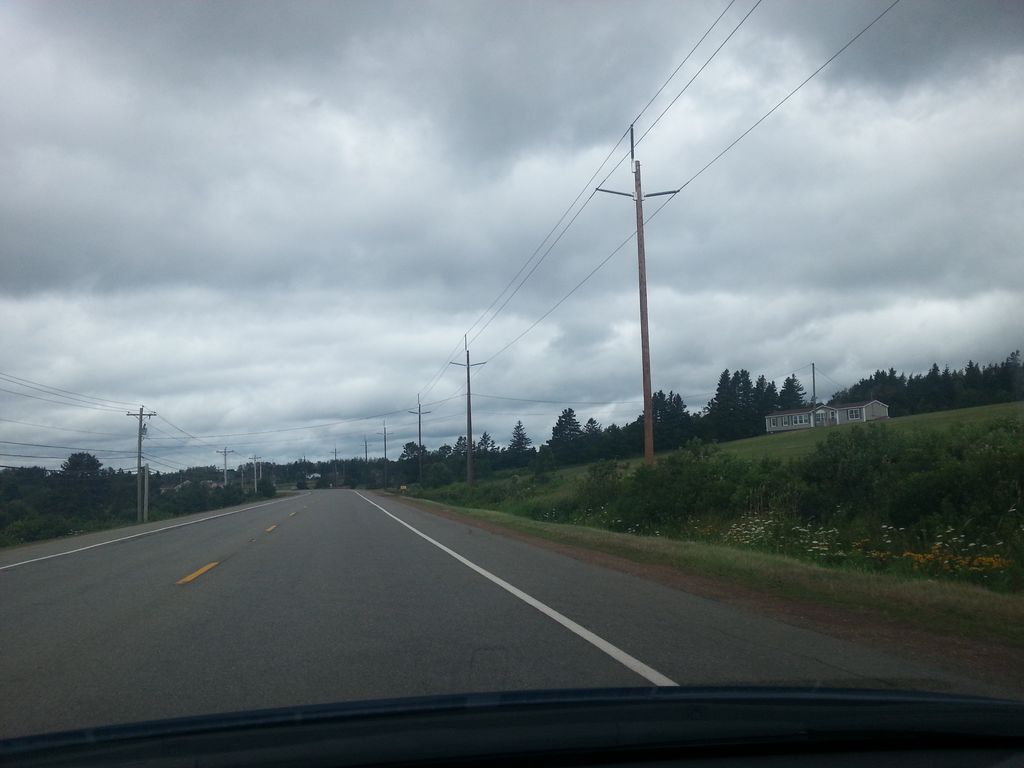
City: charlottetown